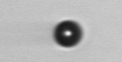
Label: bead